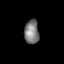
Tissue: lung
Cell type: Epithelial cells
Senescence score: 0.189
Nuclear area (px): 347
Mean DAPI intensity: 122.98